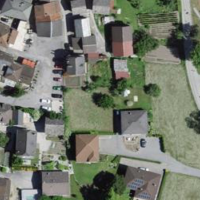
EUNIS habitat code: 54
Species observed at this site:
Melitaea diamina
Zygaena ephialtes
Melitaea cinxia
Limenitis reducta
Gonepteryx rhamni
Lasiommata megera
Parnassius apollo
Celastrina argiolus